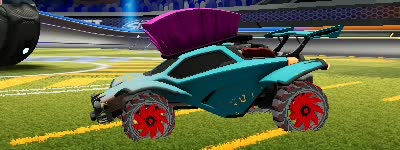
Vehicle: octane